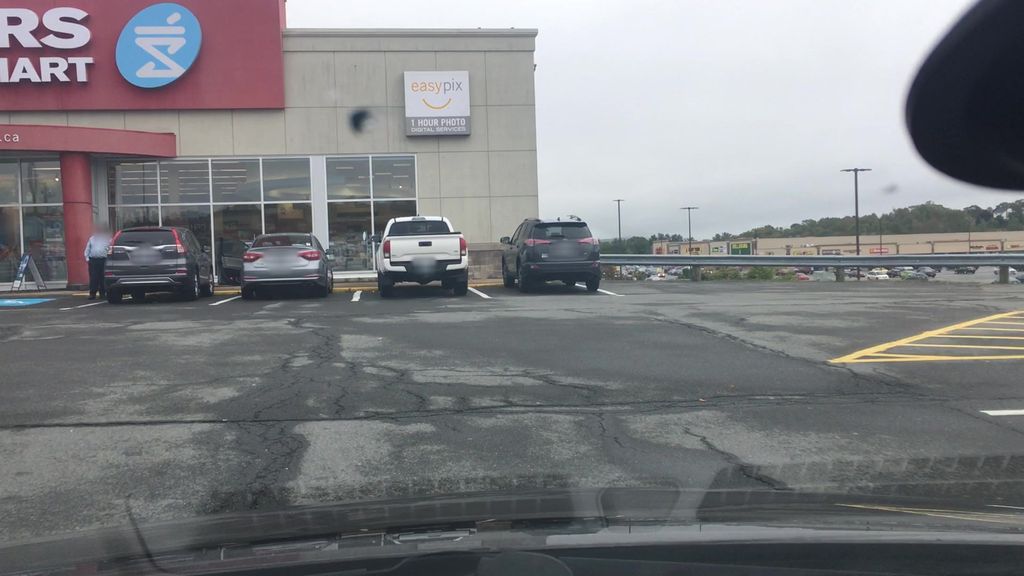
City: halifax